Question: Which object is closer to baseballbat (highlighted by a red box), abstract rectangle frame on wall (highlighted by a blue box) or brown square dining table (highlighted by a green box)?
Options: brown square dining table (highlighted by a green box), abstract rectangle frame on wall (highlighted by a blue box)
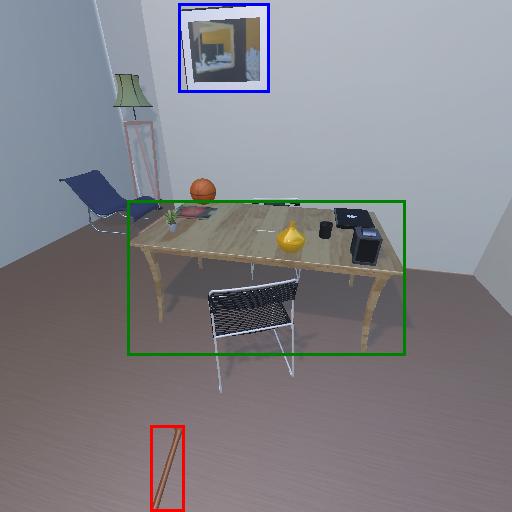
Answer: brown square dining table (highlighted by a green box)